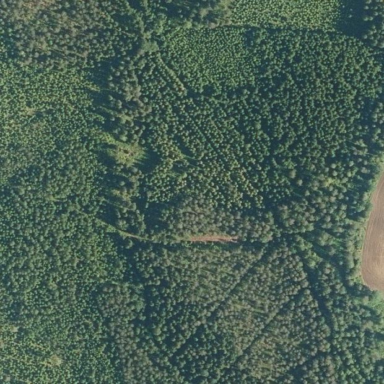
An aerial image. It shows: Forest area.